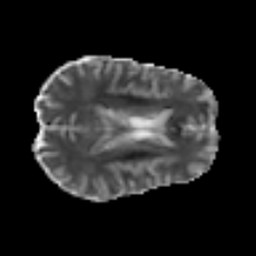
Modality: MD
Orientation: axial
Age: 33
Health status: ill
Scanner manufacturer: philips
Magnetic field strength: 3 T
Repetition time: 9 s
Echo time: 0.127 s